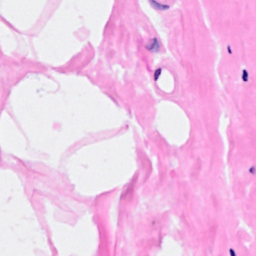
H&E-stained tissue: Breast